Question: I have dataframe

I am struggling to show the top 10 words in a bar chart for all tweets, real tweets and fake. Any suggestions?
Divide all texts into words, count the frequencies, select the 10 most frequent ones and plot them. I thought something like this could work but as a novice I'm unsure how to implement this.
Thank you for the help in advance :)
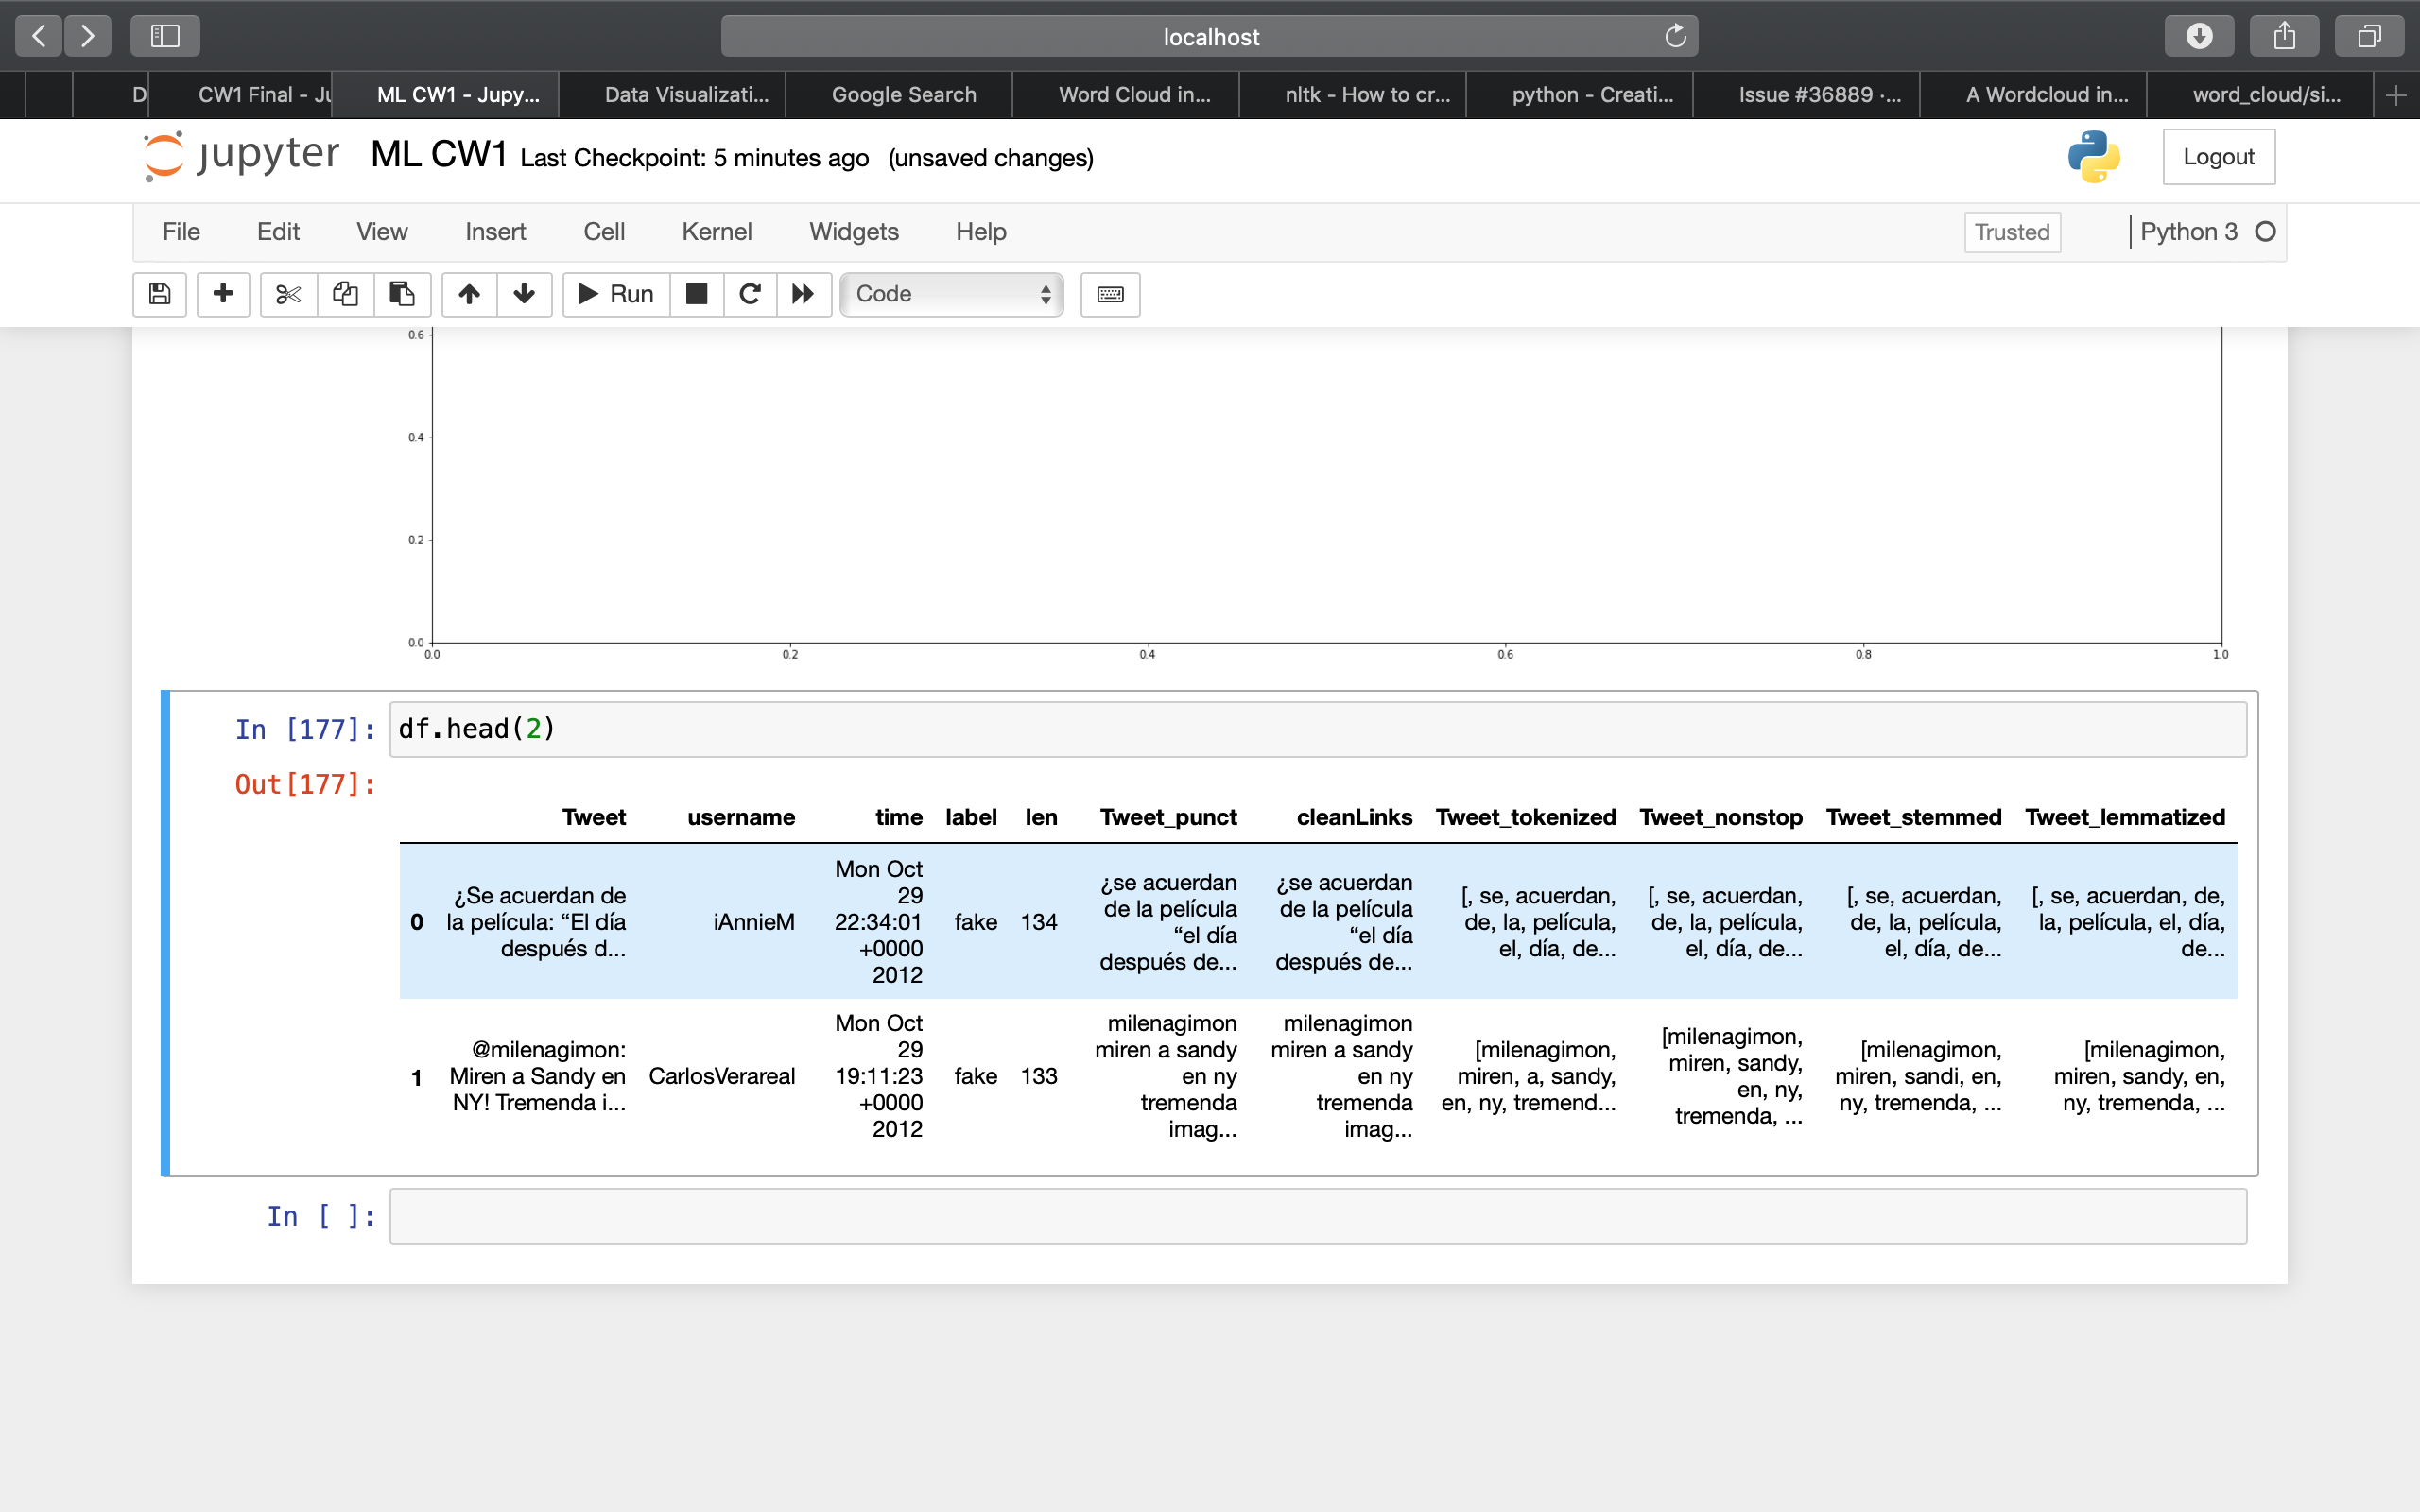
Answer: - 'pandas.Series.explode''list'- '.groupby''.count''.sort_values'- 'pandas.DataFrame.plot.bar'
'''
import pandas as pd
import matplotlib.pyplot as plt
# test dataframe
df = pd.DataFrame({'lemmatized': [['se', 'acuerdan', 'de', 'la', 'pelicula el', 'dia'], ['milenagimon', 'miren', 'sandy', 'en', 'ny', 'tremenda'], ['se', 'acuerdan', 'de']]})
# display(df)
lemmatized
0 [se, acuerdan, de, la, pelicula el, dia]
1 [milenagimon, miren, sandy, en, ny, tremenda]
2 [se, acuerdan, de]
# use explode to expand the lists into separate rows
dfe = df.lemmatized.explode().to_frame().reset_index(drop=True)
# groupby the values in the column, get the count and sort
dfg = dfe.groupby('lemmatized').lemmatized.count() .reset_index(name='count') .sort_values(['count'], ascending=False) .head(10).reset_index(drop=True)
# display(dfg)
lemmatized count
0 acuerdan 2
1 de 2
2 se 2
3 dia 1
4 en 1
5 la 1
6 milenagimon 1
7 miren 1
8 ny 1
9 pelicula el 1
# plot the dataframe
dfg.plot.bar(x='lemmatized')
'''
<URL>
## Alternative Implementations
- '.value_counts''.groupby'
'''
# use value_counts and plot the series
dfe.lemmatized.value_counts().head(10).plot.bar()
'''
- 'seaborn.countplot'
'''
import seaborn as sns
# plot dfe
sns.countplot(x='lemmatized', data=dfe, order=dfe.lemmatized.value_counts().iloc[:10].index)
plt.xticks(rotation=90)
'''
<URL>